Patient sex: M
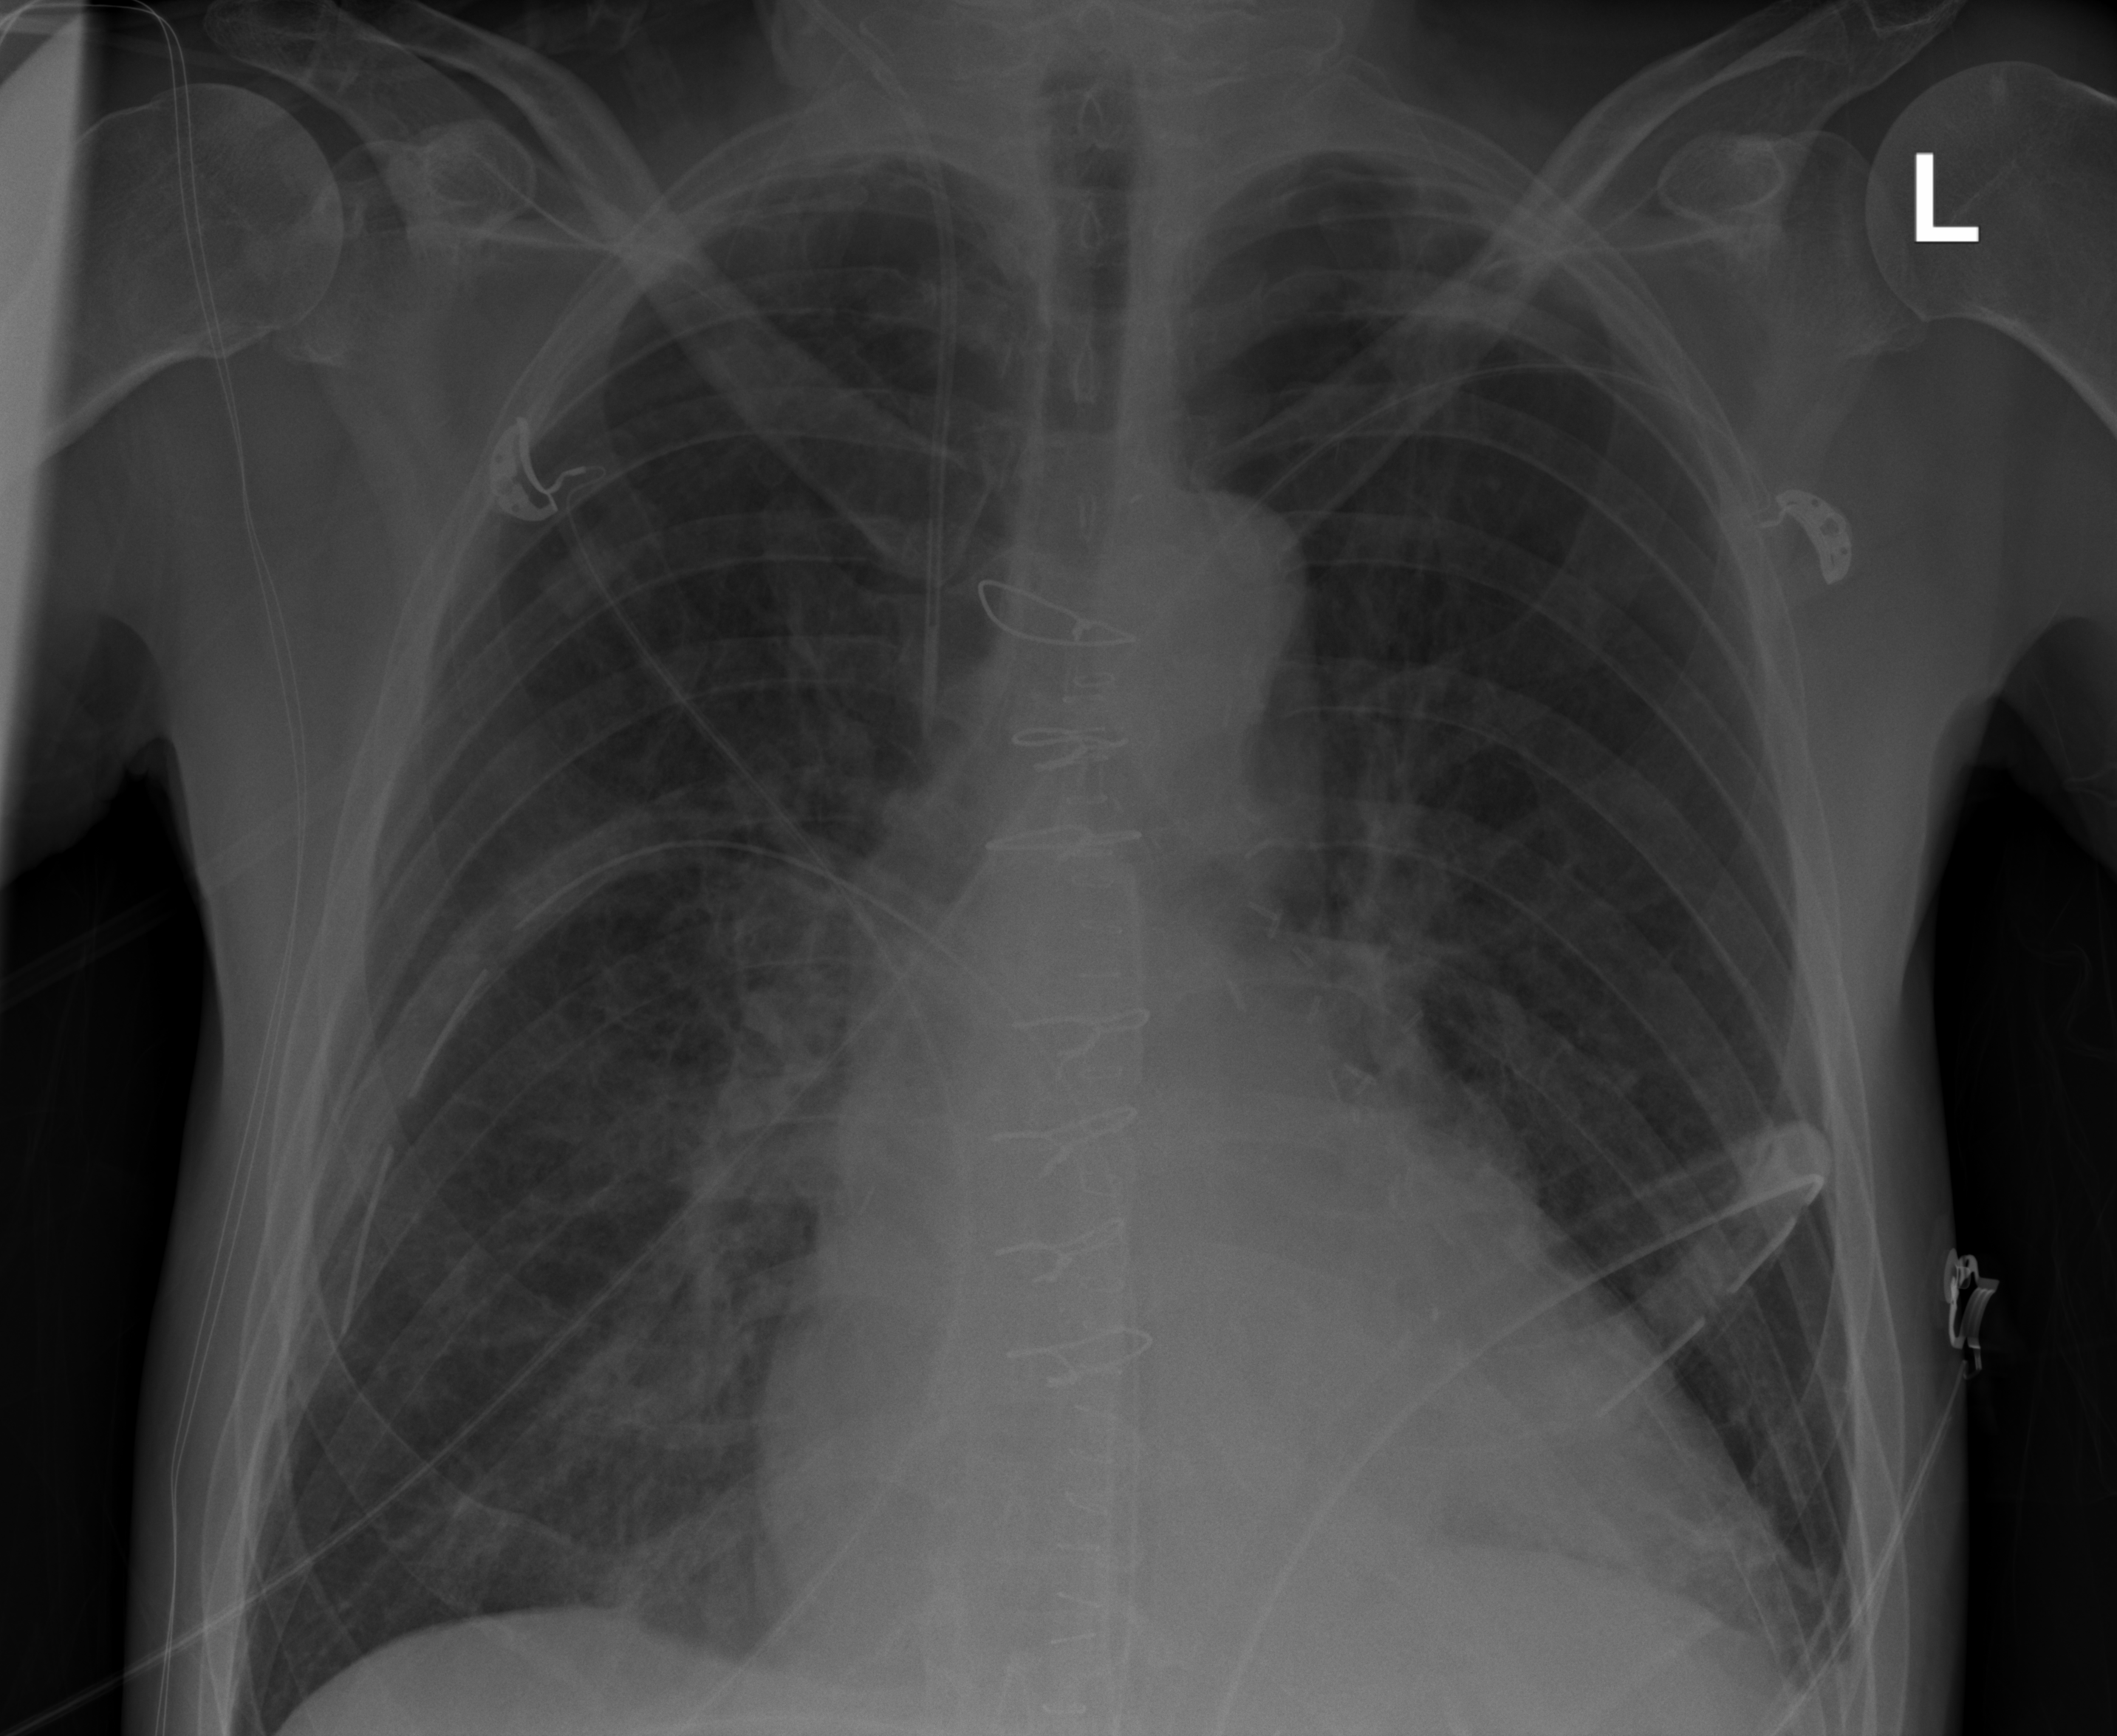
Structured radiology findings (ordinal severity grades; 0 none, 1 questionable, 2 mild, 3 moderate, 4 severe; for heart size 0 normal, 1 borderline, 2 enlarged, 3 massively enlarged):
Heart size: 2
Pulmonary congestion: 2
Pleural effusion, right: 0
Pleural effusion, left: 0
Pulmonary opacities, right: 2
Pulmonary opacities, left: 2
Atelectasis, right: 2
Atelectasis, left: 2